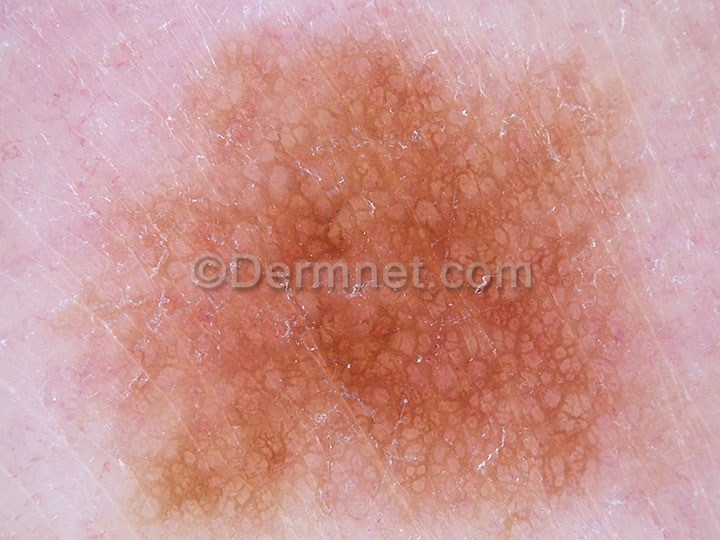
Disease: Light Diseases and Disorders of Pigmentation